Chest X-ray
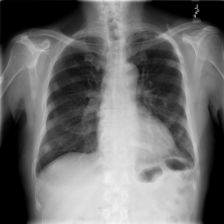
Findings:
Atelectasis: negative
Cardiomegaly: negative
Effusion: negative
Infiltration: negative
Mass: negative
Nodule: negative
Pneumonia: negative
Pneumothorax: negative
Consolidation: negative
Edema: negative
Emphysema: negative
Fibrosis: negative
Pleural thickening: negative
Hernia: negative